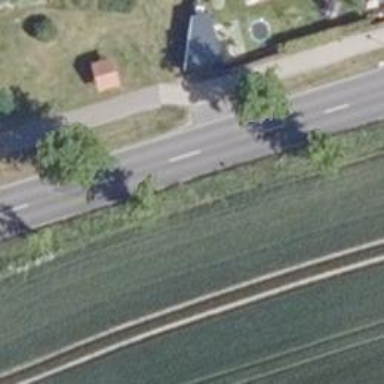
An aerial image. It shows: Secondary road with asphalt surface.